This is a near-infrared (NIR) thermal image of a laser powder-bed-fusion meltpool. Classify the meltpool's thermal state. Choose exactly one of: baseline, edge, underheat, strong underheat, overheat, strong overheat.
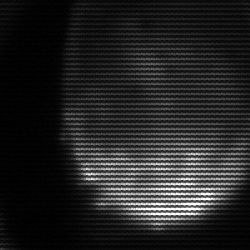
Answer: edge